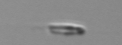
Label: flagellate_morphotype3